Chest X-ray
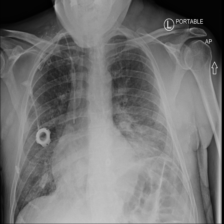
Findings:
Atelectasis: negative
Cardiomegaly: negative
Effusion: negative
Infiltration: positive
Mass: negative
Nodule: negative
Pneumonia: positive
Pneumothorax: negative
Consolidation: negative
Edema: negative
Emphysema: negative
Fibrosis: negative
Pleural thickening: negative
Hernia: negative